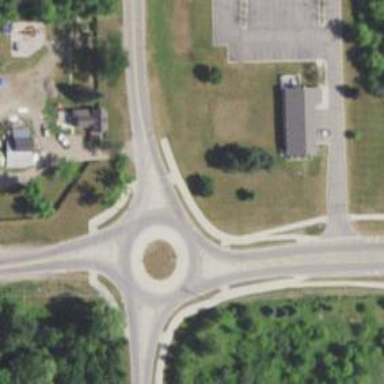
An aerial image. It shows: Marked crossing on the road.